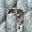
Label: 7